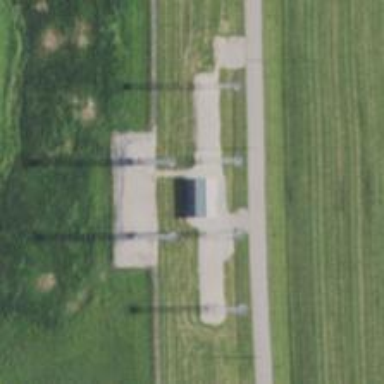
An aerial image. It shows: Communication mast tower.